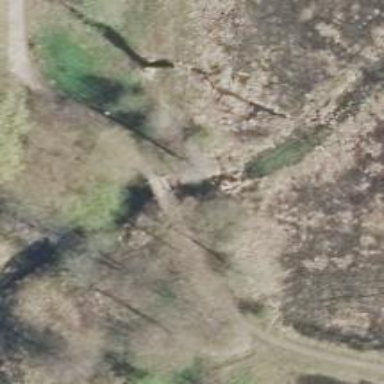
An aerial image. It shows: Sand footway bridge.